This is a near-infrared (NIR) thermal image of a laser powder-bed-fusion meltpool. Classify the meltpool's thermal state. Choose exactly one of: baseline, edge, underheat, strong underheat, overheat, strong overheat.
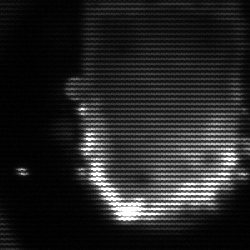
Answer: baseline